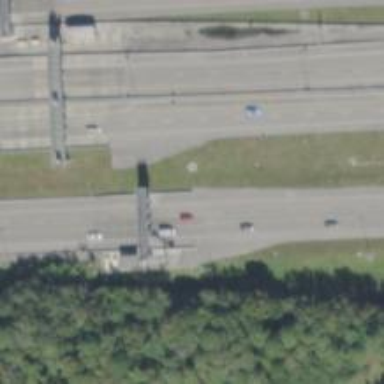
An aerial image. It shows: Toll gantry on the road.